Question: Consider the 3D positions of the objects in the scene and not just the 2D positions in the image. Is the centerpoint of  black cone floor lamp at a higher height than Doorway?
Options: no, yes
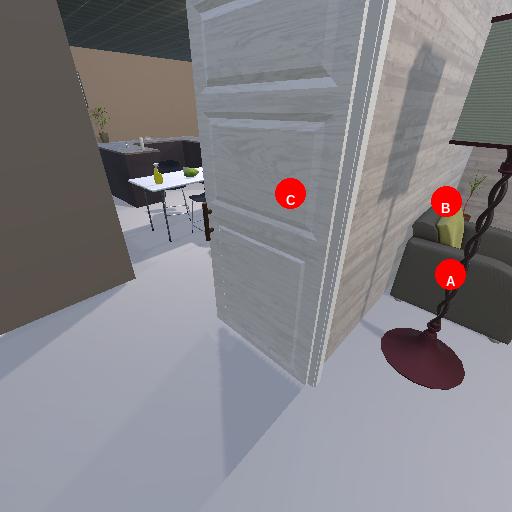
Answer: no